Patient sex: M
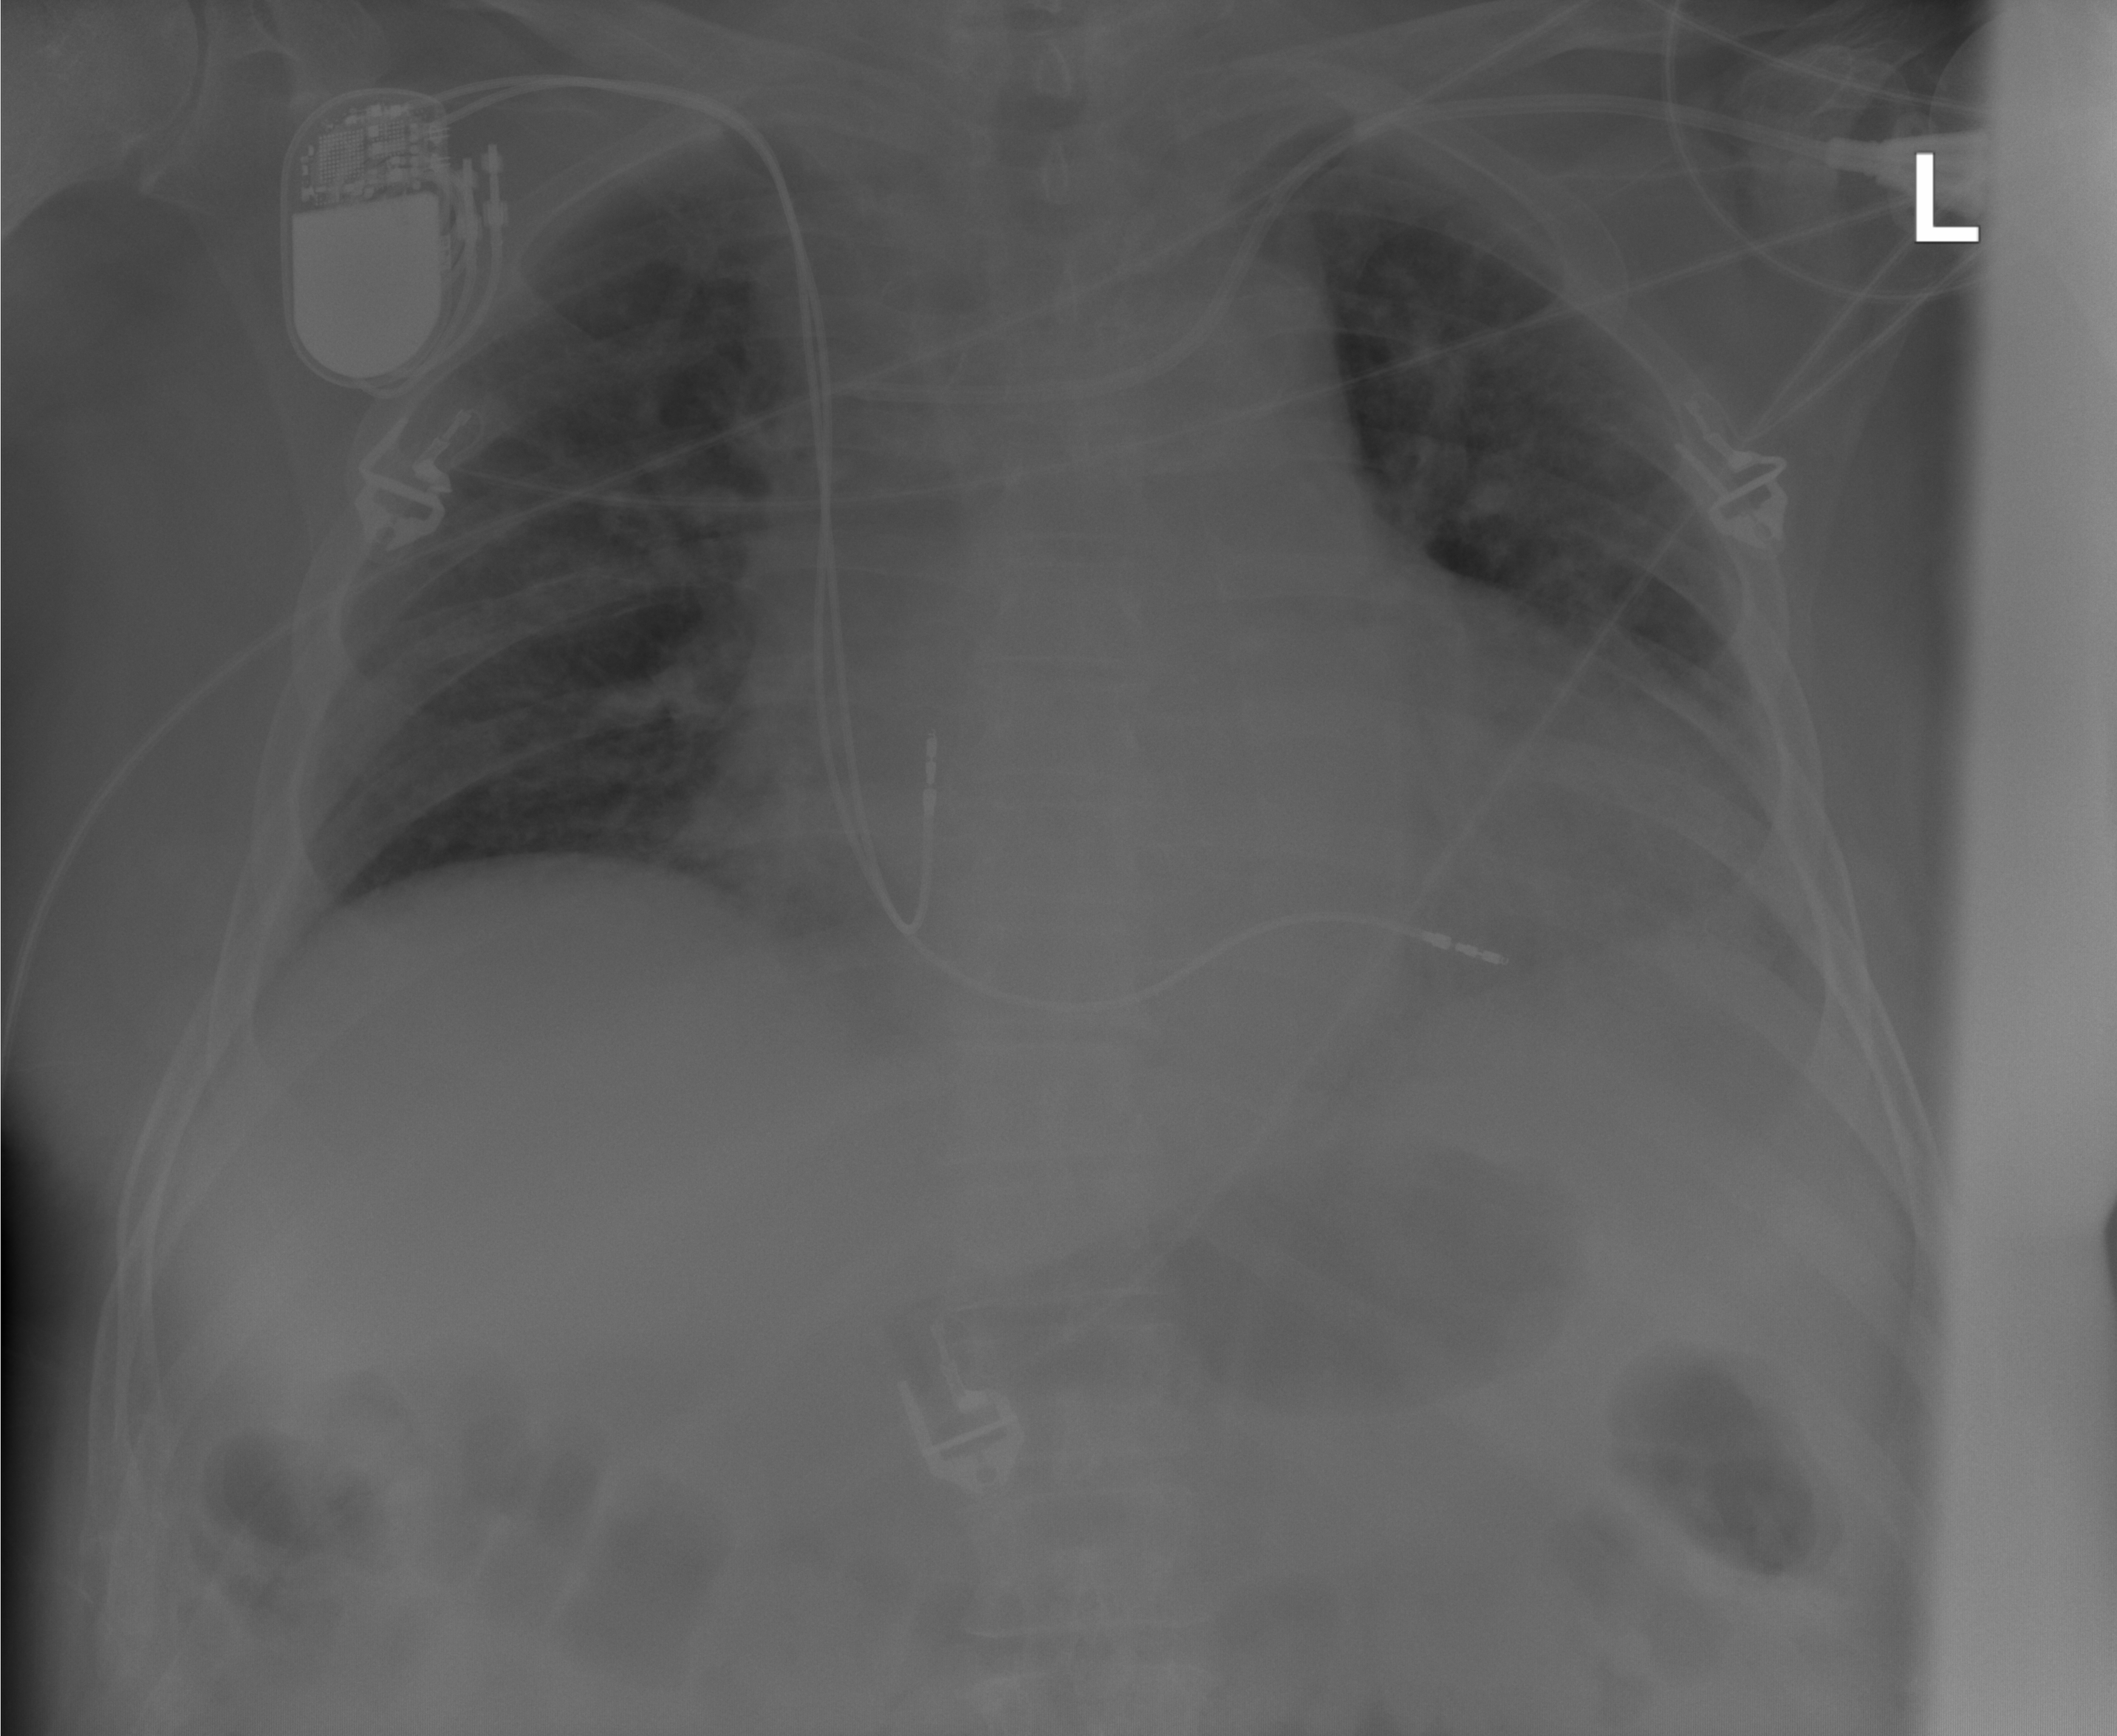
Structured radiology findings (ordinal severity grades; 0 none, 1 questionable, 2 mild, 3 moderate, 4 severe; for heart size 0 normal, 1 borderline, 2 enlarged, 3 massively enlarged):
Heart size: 2
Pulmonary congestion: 2
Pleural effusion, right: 0
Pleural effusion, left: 2
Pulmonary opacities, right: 1
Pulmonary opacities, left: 1
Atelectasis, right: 0
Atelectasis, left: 0